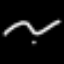
Label: squiggle